Field crop: maize
Growth stage: 2
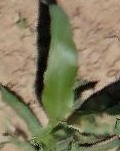
Species: maize